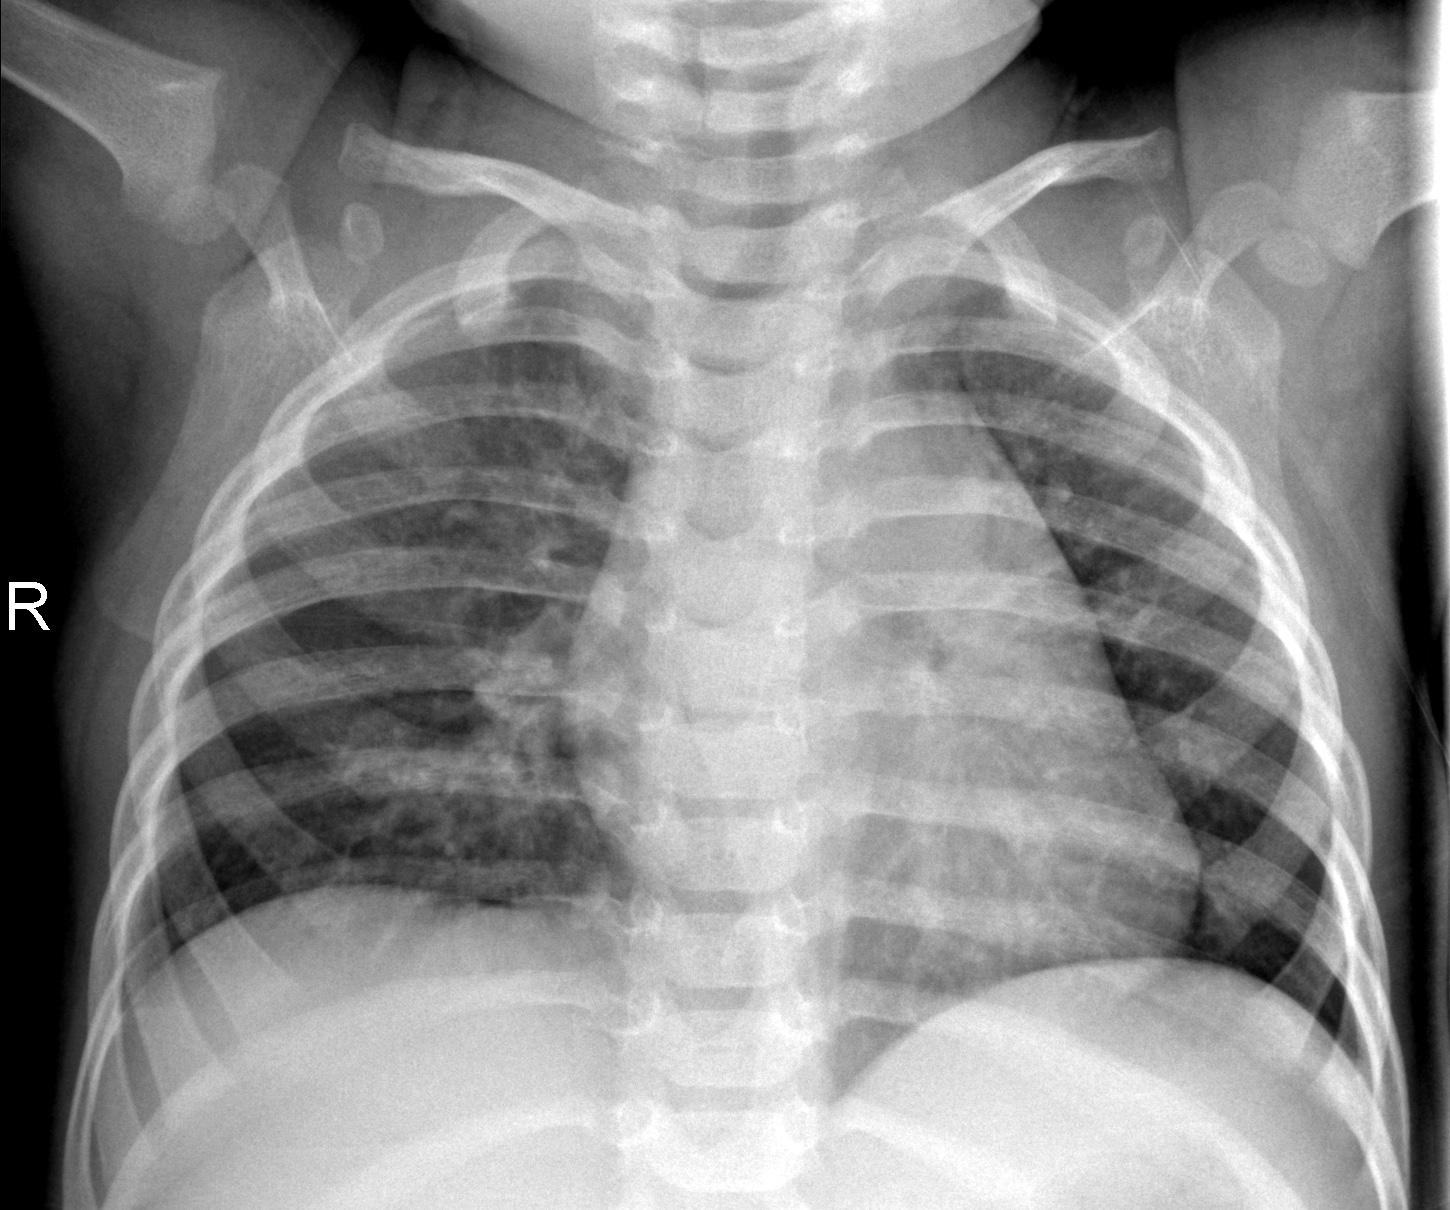
Diagnosis: NORMAL